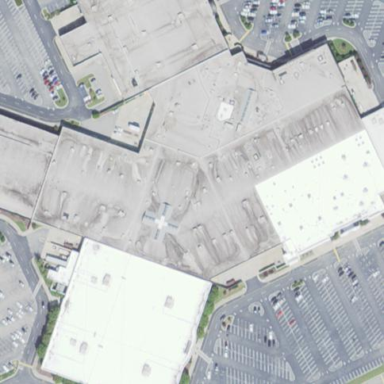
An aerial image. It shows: Mall building.